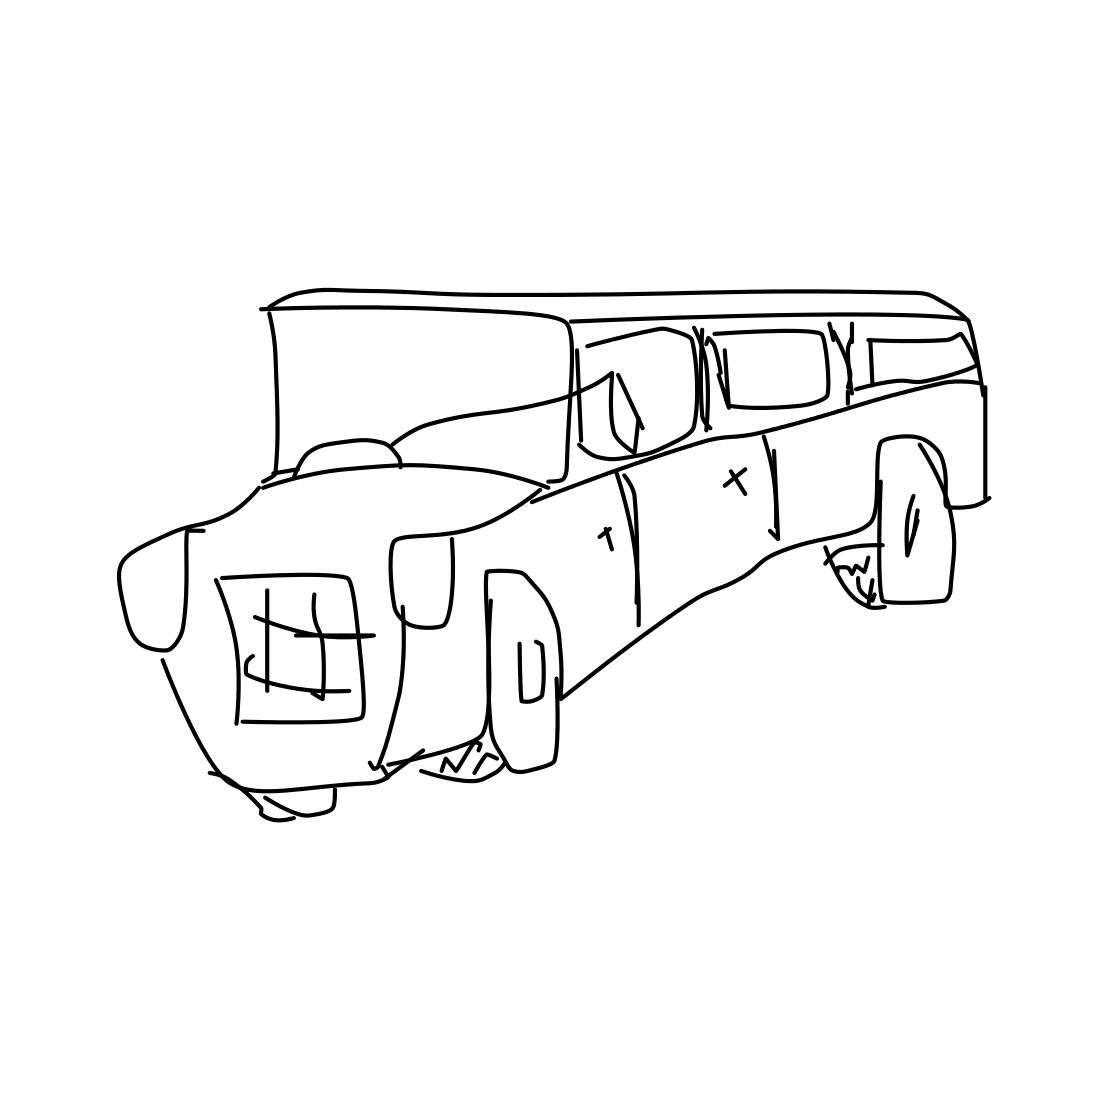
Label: van